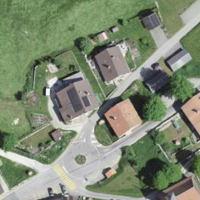
EUNIS habitat code: 55
Species observed at this site:
Primula veris